Field crop: maize
Growth stage: 2
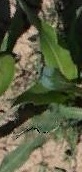
Species: maize